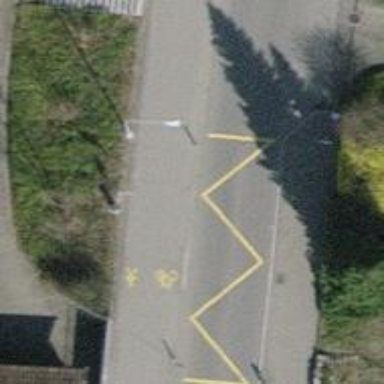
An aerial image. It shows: Bus stop with designated public transport stop position.